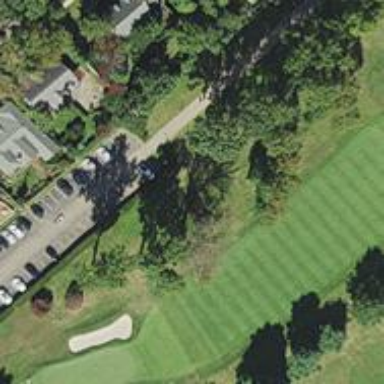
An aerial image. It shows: Service road adjacent to golf path.